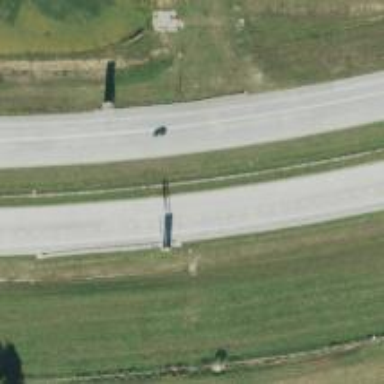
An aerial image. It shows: Motorway junction.